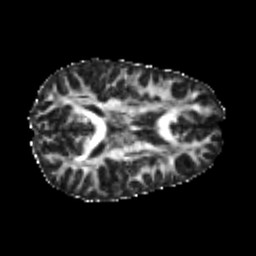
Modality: FA
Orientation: axial
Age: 24
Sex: male
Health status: healthy
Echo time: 0.074 s